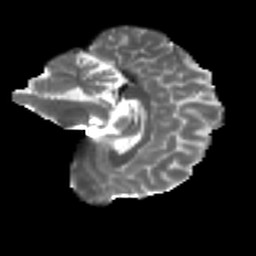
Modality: T2w
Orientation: sagittal
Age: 43
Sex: female
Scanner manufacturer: ge
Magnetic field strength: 3 T
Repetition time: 7.8 s
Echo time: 0.0608 s